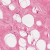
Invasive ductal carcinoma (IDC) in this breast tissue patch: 0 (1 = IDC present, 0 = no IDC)